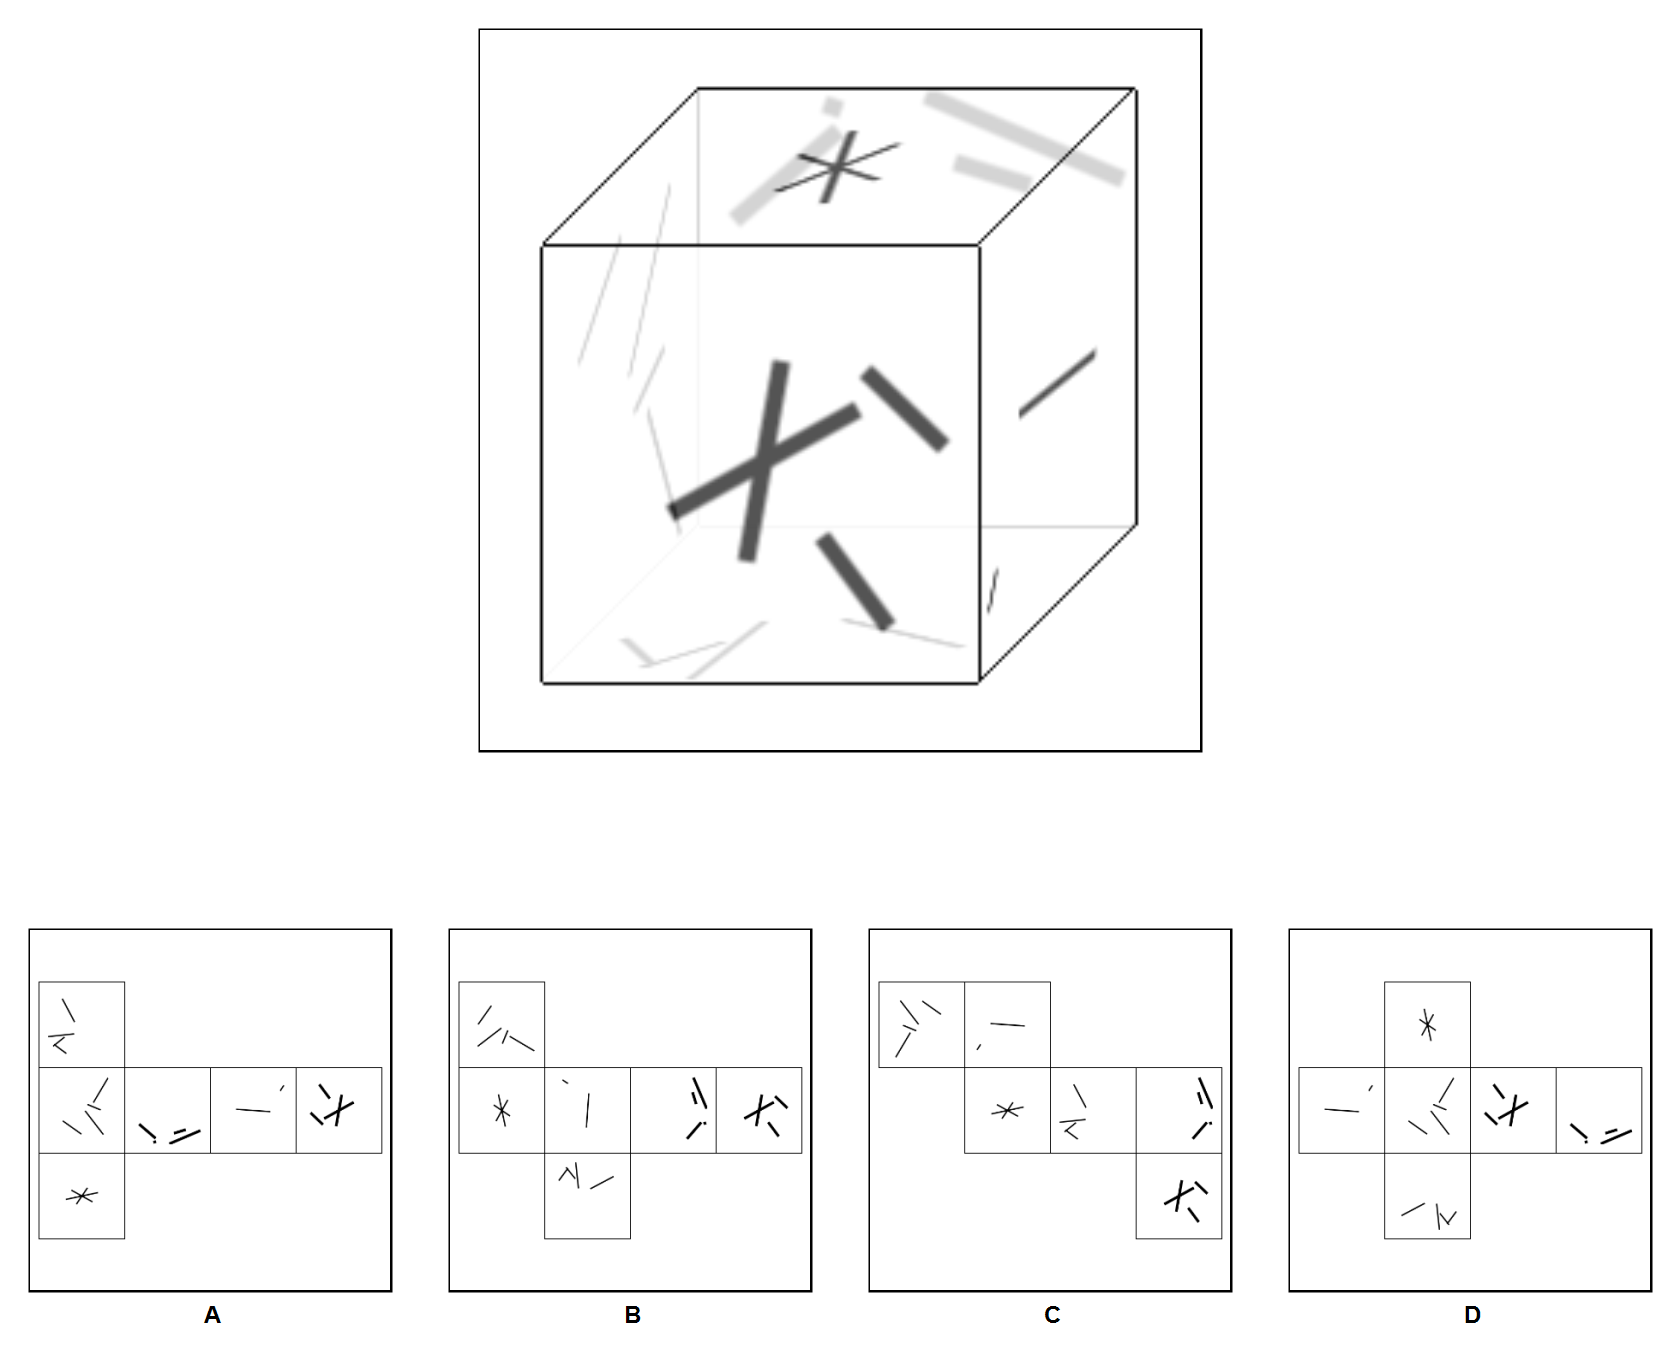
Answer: A